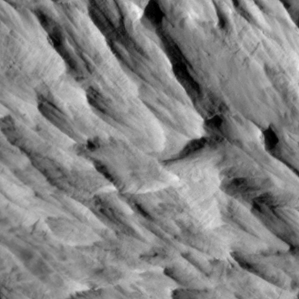
Label: non_frost